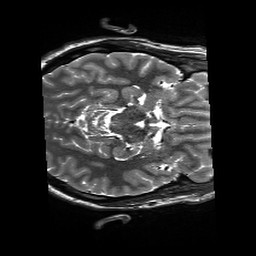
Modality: T2w
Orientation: axial
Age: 27
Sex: male